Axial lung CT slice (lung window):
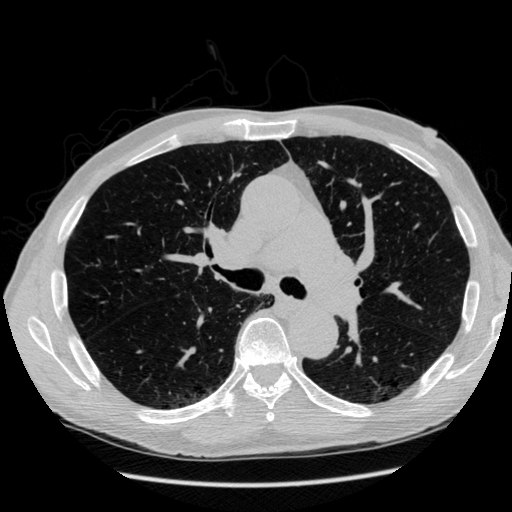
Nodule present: no